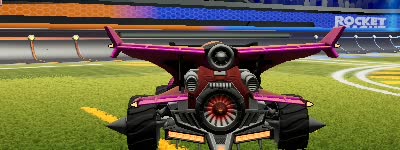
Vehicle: aftershock